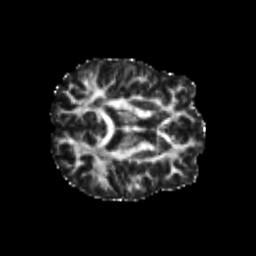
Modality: FA
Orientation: axial
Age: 24
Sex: male
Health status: healthy
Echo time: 0.074 s